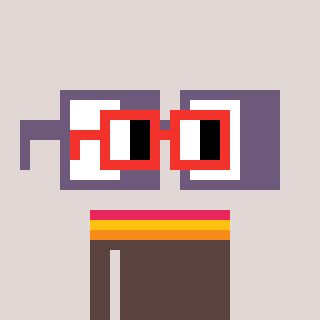
a pixel art character with square red glasses, a glasses-shaped head and a darkbrown-colored body on a warm background